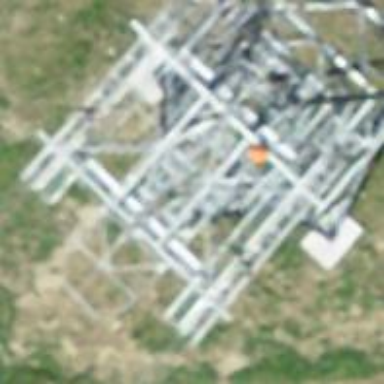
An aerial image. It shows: Pylon used for aerialway.